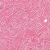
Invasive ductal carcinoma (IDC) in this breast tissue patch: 0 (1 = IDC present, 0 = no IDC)